Field crop: tomato
Growth stage: 1
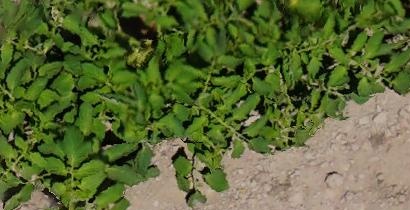
Species: tomato